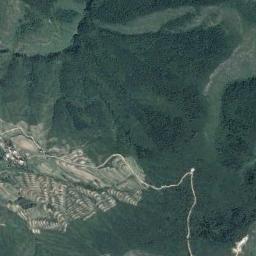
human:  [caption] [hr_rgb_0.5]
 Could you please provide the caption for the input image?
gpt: The mountain is full of green plants next to the bare land .

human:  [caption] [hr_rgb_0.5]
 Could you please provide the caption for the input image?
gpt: The folded mountain is covered with dense vegetation and has some terraces and a road .

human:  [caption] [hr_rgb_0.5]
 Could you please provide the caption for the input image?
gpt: There are some bare areas on this mountain .

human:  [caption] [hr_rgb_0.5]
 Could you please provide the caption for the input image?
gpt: There are many trees on the mountain .

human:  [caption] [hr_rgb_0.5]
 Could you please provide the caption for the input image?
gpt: There are many terraces and a river on the green mountain .